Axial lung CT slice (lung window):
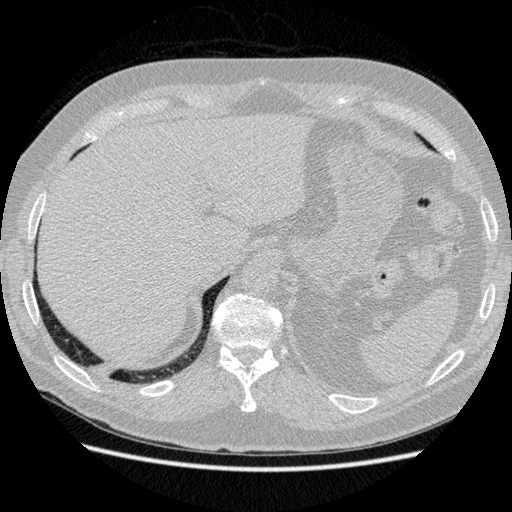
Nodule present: no